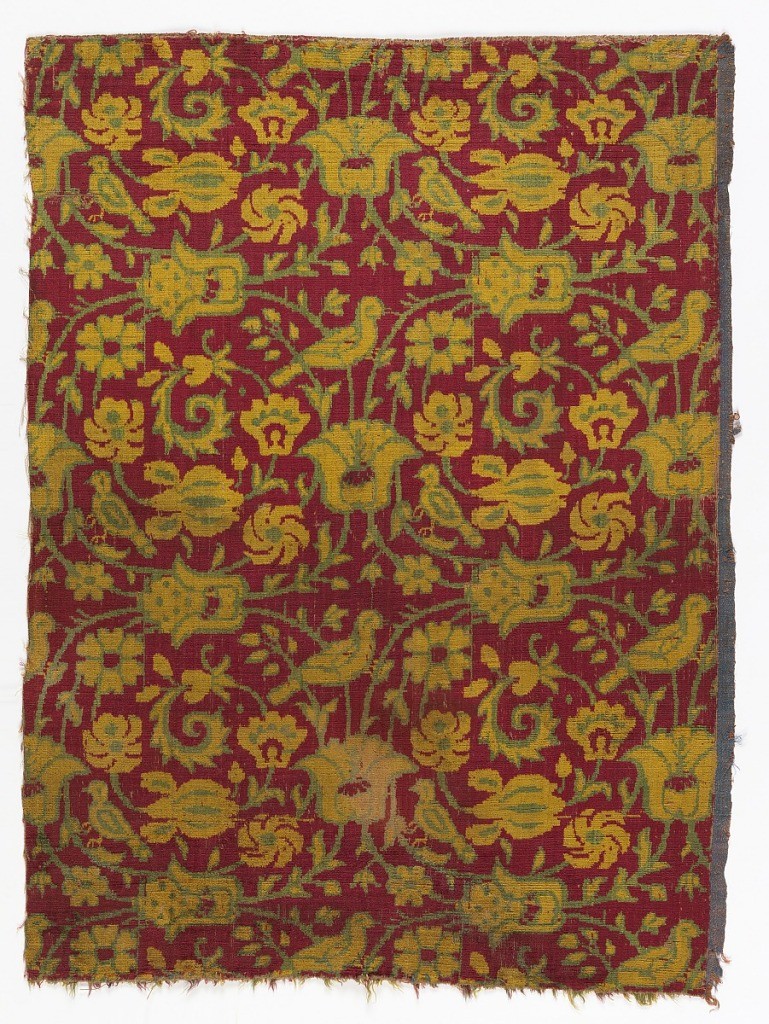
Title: Fragment
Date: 18th century
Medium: silk Technique: woven with supplementary warp pile (velvet)
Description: Silk velvet textile showing pattern of green and yellow arabesques with flowers and birds on a red ground. Right selvage present.